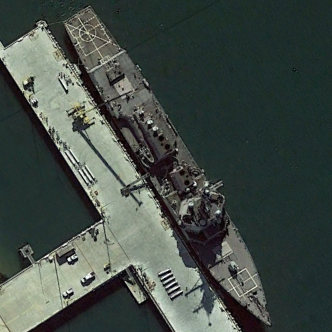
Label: destroyer